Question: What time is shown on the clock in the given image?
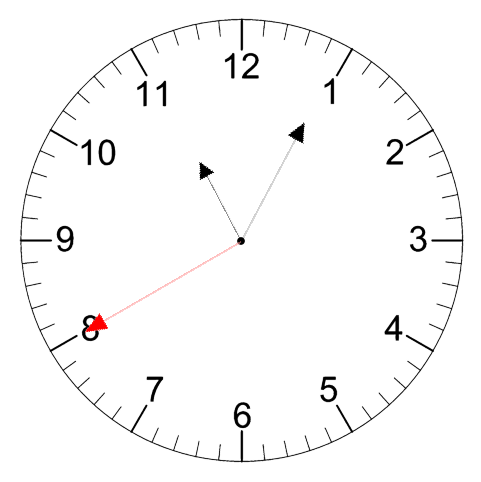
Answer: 11:04:40